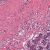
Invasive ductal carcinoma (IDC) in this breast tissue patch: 0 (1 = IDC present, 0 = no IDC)